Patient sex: M
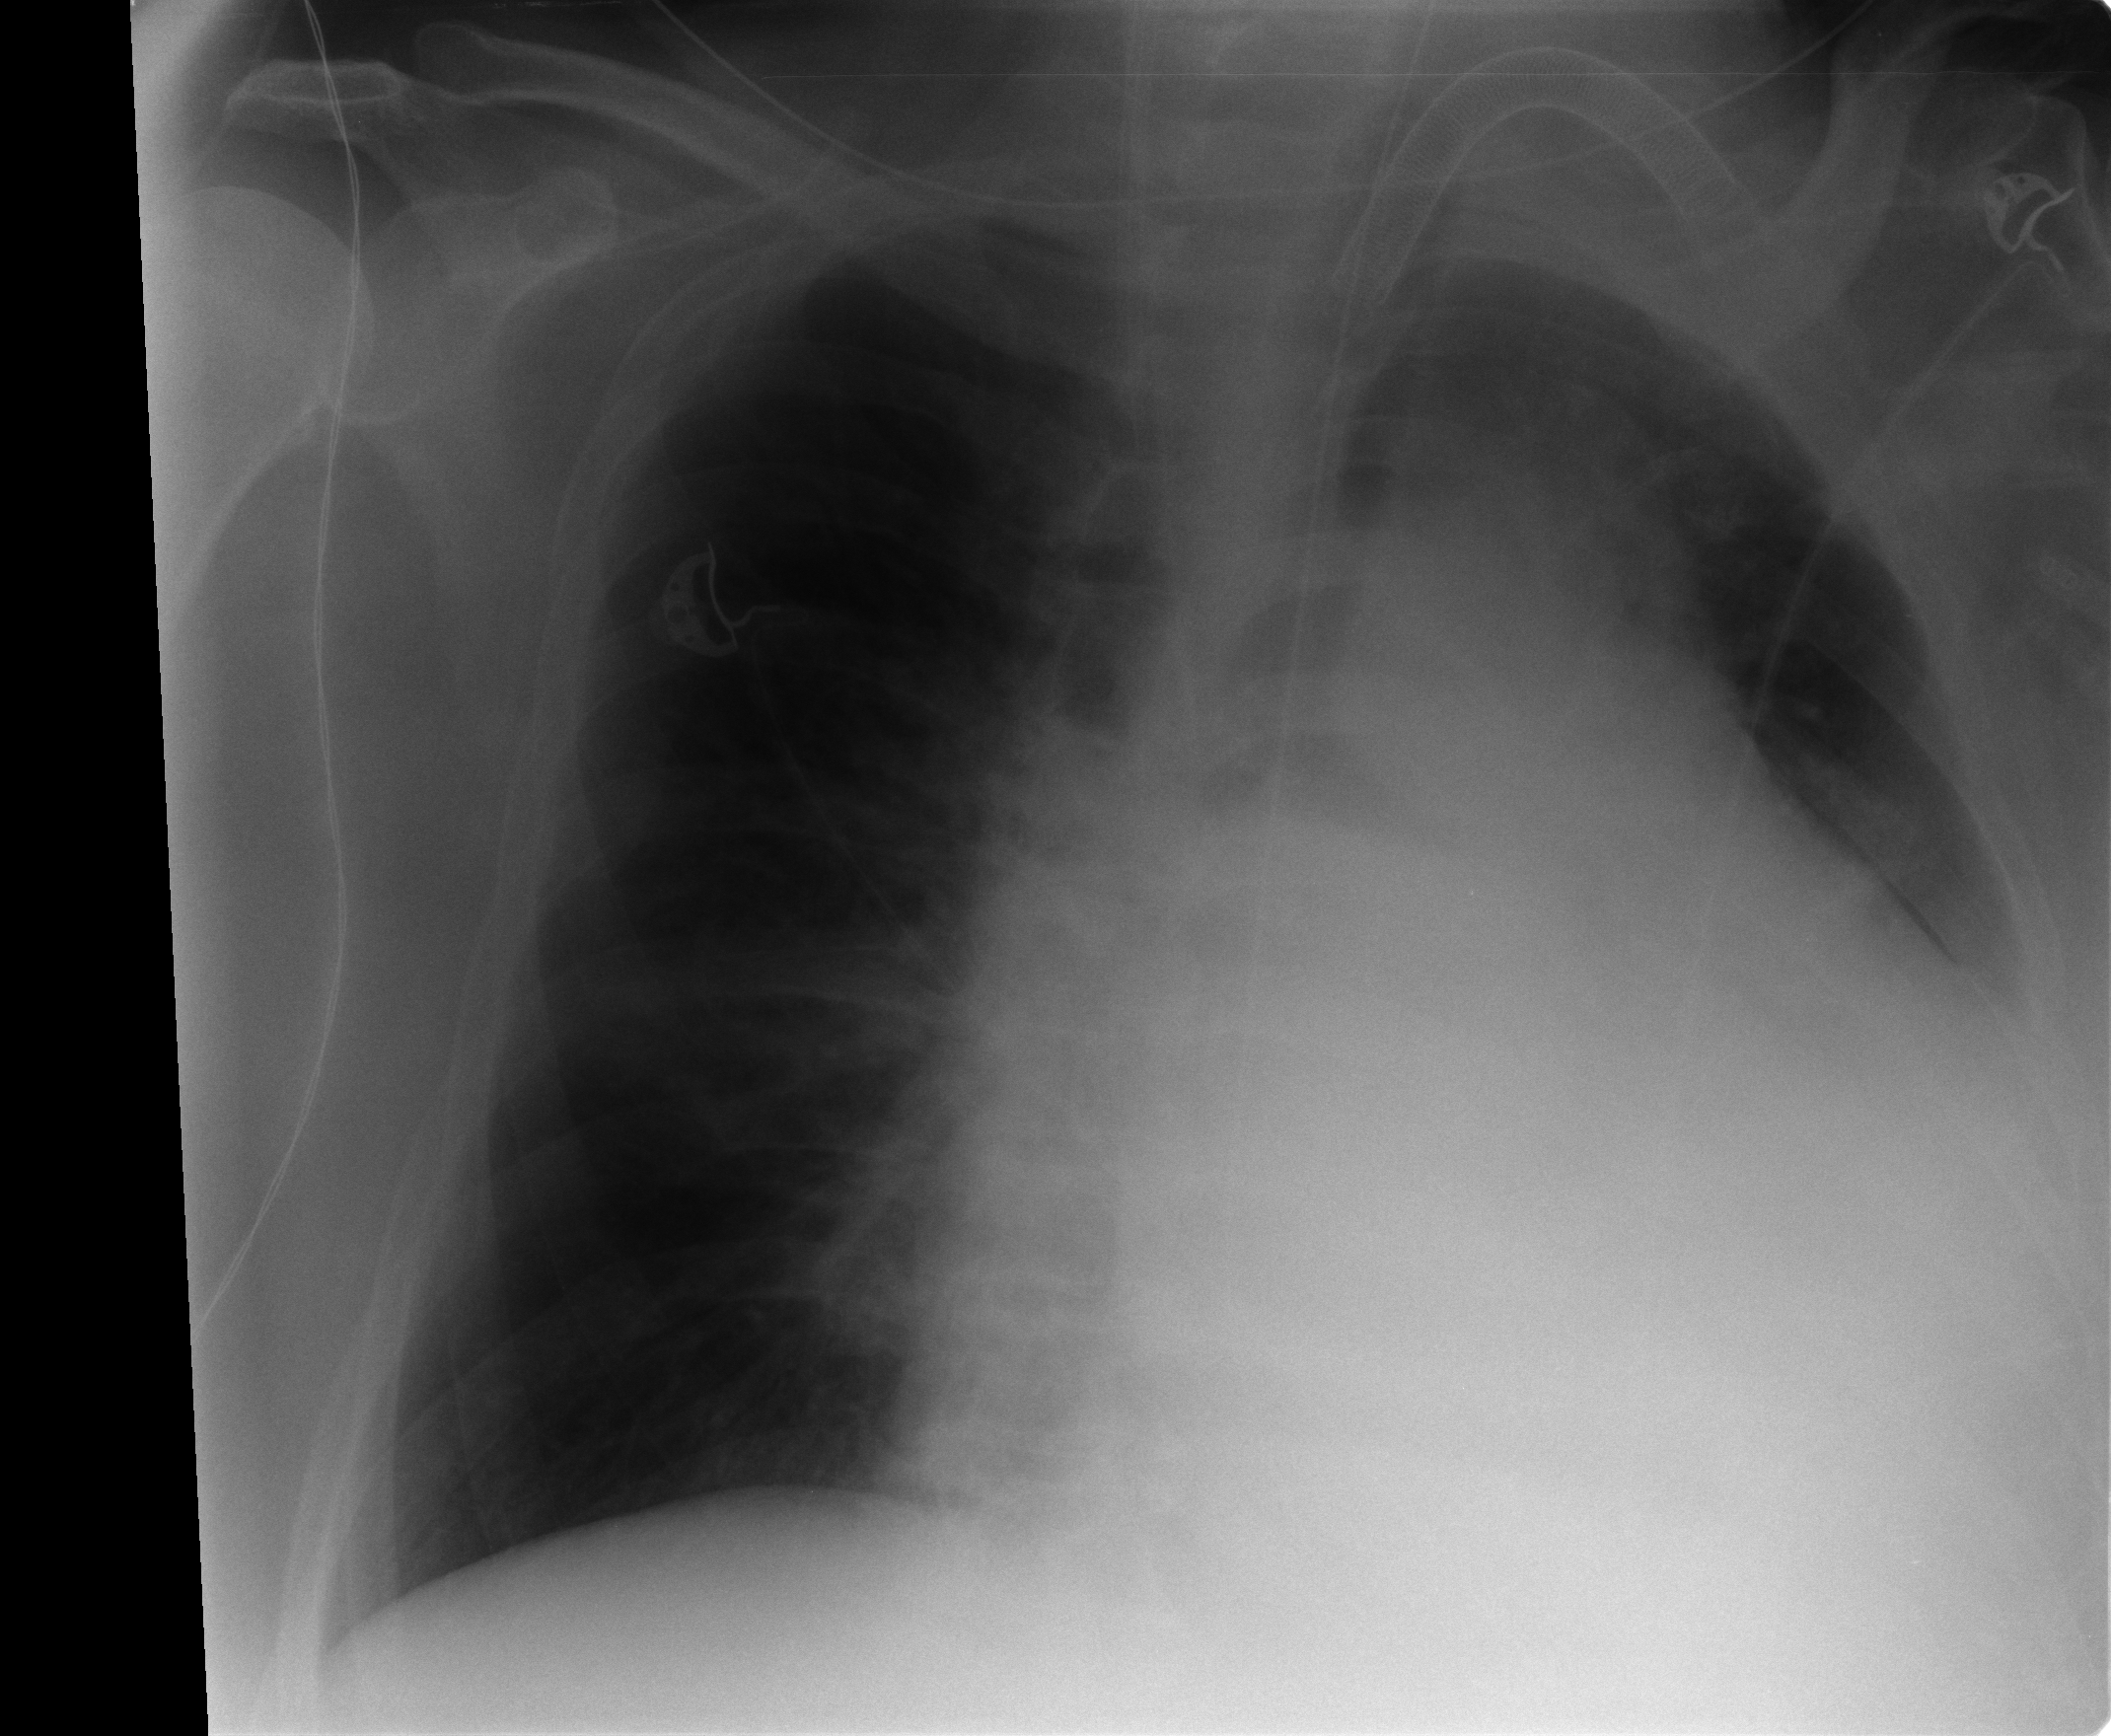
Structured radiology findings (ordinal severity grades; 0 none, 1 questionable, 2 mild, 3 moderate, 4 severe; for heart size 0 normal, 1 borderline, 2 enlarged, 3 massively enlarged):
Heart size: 3
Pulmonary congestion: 2
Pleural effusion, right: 0
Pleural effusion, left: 2
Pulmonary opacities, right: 2
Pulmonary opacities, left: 2
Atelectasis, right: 1
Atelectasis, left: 1